Question: Well, my title can't be true, since a programming language can't make such a mistake, but it's happening. So we can safely say there is a problem in my logic.
I have a piece of jQuery/JS code that checks for the number of characters just like here in SO's comment section before an AJAX call is made. So the code is thought like this:
the number of characters in the input is less then N count the characters down (eg., 2 chars to go, 1 char to go...)
make an AJAX call and display the result on success.
When you go to the form for the first time, this process goes smooth:
- - - - - -
But when I keep removing the characters with backspace (or delete) and I go again under the breakpoint (where the "N to go" must be seen) I get the "N to go" part displayed again, but the AJAX call goes through too even though it's wrapped in an 'else'! This is pretty weird. The result looks like this:

Where the red text is the AJAX success callback and the yellow part is the character counter.
'''
var delay = (function(){
var timer = 0;
return function(callback, ms){
clearTimeout (timer);
timer = setTimeout(callback, ms);
};
})();
$('#reg_email').keyup(function(){
var min_password_chars = 6;
var email_input = $('#reg_email').val();
var email_prev = '';
if (email_input.length < min_password_chars)
{
$('.email-check').text('');
if ($('.email-check').children('.yellowish').length == 0)
{
$('.email-check').append('<span class="yellowish"><span class="counter">6</span> to go</span>');
}
$('.email-check .counter').text(min_password_chars - email_input.length);
}
else
{
delay(function(){
$.ajax({
type: 'GET',
url: 'ajax.php?action=check_email',
data: { email: JSON.stringify(email_input) },
success: function(data){
var response = $.parseJSON(data);
$('.email-check').append(response.message);
email_prev += response.sent_email;
}
});
}, 1500);
if (email_input != email_prev)
{
$('.email-check').text('');
}
}
});
'''
'''
<div class="form-group">
<label for="rep_email">Repeat email</label>
<input type="email" class="form-control" id="rep_email" name="email_rep" placeholder="Enter your email" required>
<p class="email-check pull-right validate-note"><span class="yellowish"><span class="counter">6</span> to go</span></p>
</div>
'''
What could I possibly be doing wrong? Where is my logic failing me?
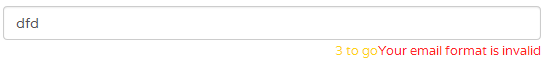
Answer: Your ajax calls are doubly asynchronous so that is probably what is confusing your debugging and the result. This type of thing is actually hard to debug with breakpoints. I find I often have to put 'console.log()' statements in the code so I can see the actual sequence of events in real time.
The operative part of the 'else' clause executes sometime later after the 'else' clause is first encountered and it's doubly delayed because of both your 'delay()' and the asynchronous nature of AJAX calls. That makes it hard to debug and can easily lead to programming errors if you aren't coding for that specific situation.
Firstly they're asynchronous because you're using a 'delay()' which I assume is a 'setTimeout()'. That means you don't even start the ajax call until sometime later. Second, they're asynchronous because they're async ajax calls. So, they call the success handler in sometime AFTER the 'else' branch executes. In fact, you could have typed other characters before they finish executing.
You also have closure issues where you may be using data in your success handler that isn't the same as when the ajax call was originally sent (because it has changed since the ajax call stated).
---
In the code below, I applied these fixes:
1. Cancels any previous timer that has not yet fired so you don't get timers going and going when more characters have been typed. This will prevent the sending of an ajax call when you're about to schedule another one.
2. Always sends the latest value to the server, even if it has been modified since the timer was initially set.
3. If it has been modified since this timer was set and is now too short, don't send that to the server as that too short error will have already been reported.
What this does not do is to cancel any inflight ajax call when you schedule the next ajax call, but that's just a server efficiency thing, not a correctness thing. Your code also assumes that multiple ajax calls in flight at the same time will be processed and returned in order. That is usually the case in the practical world, but isn't guaranteed without coding to specifically order them.
'''
var emailTimeout;
$('#reg_email').keyup(function(){
var min_password_chars = 6;
var email_input = $('#reg_email').val();
var email_prev = '';
if (email_input.length < min_password_chars)
{
$('.email-check').text('');
if ($('.email-check').children('.yellowish').length == 0)
{
$('.email-check').append('<span class="yellowish"><span class="counter">6</span> to go</span>');
}
$('.email-check .counter').text(min_password_chars - email_input.length);
}
else
{
clearTimeout(emailTimeout);
emailTimeout = setTimeout(function(){
// get latest email value, might have changed
var latest_email_input = $('#reg_email').val();
// if it's not long enough, don't send to the server
if (latest_email_input.length < min_password_chars) return;
$.ajax({
type: 'GET',
url: 'ajax.php?action=check_email',
// always retrieve latest value of data (may have changed)
data: { email: JSON.stringify(latest_email_input) },
success: function(data){
var response = $.parseJSON(data);
$('.email-check').append(response.message);
email_prev += response.sent_email;
}
});
}, 1500);
if (email_input != email_prev)
{
$('.email-check').text('');
}
}
});
'''
---
FYI, here's a little more versatile version of your cool delay function that can be used for multiple different uses at the same time by just passing a different tag string for different uses:
'''
var delay = (function(){
var timers = {};
return function(tag, callback, ms){
clearTimeout(timers[tag]);
timers[tag] = setTimeout(function() {
delete timers[tag];
callback();
}, ms);
};
})();
// sample usage
delay("emailKey", fn, 1500);
delay("search", fn, 500);
'''